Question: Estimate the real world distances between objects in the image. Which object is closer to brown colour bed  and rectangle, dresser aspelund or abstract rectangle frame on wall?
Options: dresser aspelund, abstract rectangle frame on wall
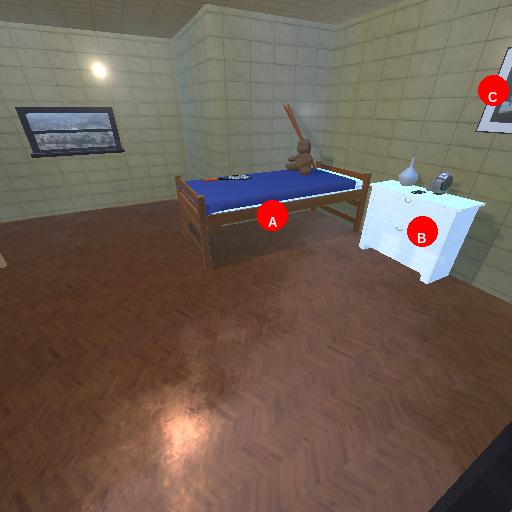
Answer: dresser aspelund